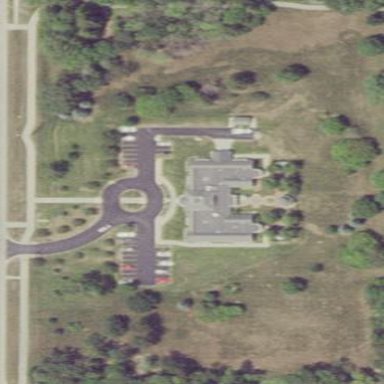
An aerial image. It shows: Hospice providing healthcare services.